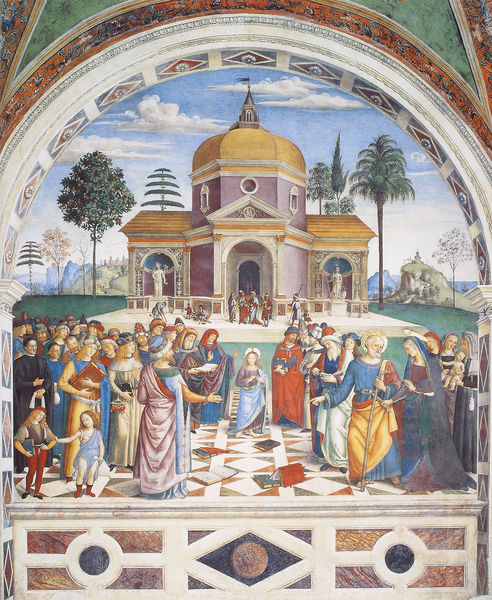
Titel: Cappella Baglioni
Künstler: Bernardino Pinturicchio
Standort: Spello, S. Maria Maggiore (EU - I - Umbrien)
Schlagwörter: baum, berg, gemälde, gruppe, meer, wolken, bäume, frauen, landschaft, menschen, mädchen, frau, männer, dach, gebäude, schloss, wolke, versammlung, architektur, bild, horizont, kirche, boden, gold, kind, personen, prinzessin, renaissance, kinder, kreis, skulptur, bücher, rahmung, bogen, italien, perspektive, grafik, platz, kuppel, könig, wandmalerei, palme, junge, buch, palast, fliesen, schwert, mosaik, intarsien, raute, heiligenschein, statuen, heiliger, palmen, hochzeit, tempel, fresko, maria, wandbild, petrus, fresco, katharina, golg, alexandrien